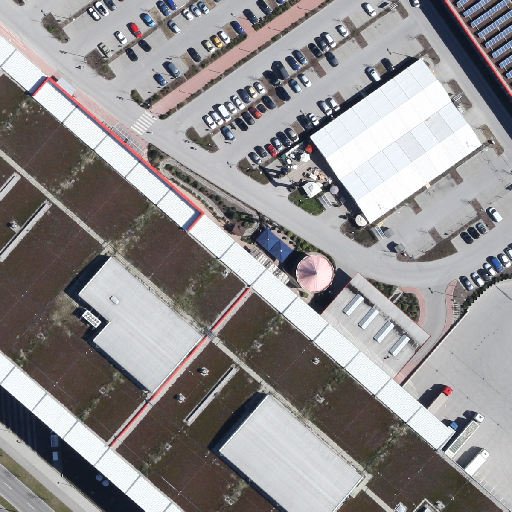
Referring expression: heavy-duty vehicle